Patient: sex M, age 30
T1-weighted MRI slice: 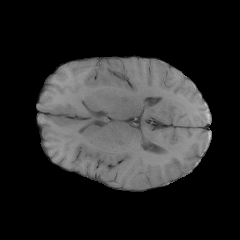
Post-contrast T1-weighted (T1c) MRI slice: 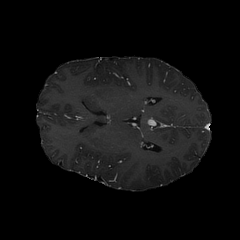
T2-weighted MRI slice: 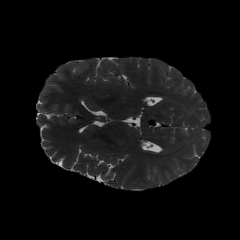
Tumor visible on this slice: no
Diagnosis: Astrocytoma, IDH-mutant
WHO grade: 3